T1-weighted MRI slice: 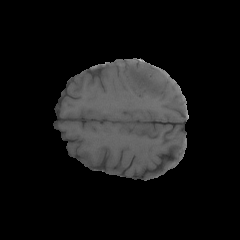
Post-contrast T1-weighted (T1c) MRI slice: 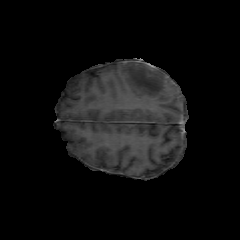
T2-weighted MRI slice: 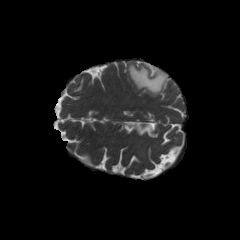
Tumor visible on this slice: yes